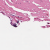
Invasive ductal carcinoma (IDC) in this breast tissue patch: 0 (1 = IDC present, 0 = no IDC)